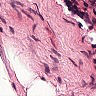
Metastatic tissue present: no